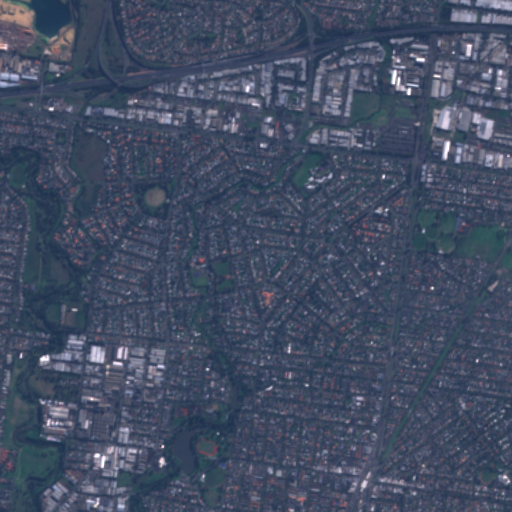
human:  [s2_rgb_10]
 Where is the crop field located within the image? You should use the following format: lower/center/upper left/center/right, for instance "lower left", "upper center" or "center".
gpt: The crop field is located in the center of the image.
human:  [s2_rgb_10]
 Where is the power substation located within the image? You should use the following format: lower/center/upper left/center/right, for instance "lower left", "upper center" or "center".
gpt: The power substation is located in the upper right of the image.
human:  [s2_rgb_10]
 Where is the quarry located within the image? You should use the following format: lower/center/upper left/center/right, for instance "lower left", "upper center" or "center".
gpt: The quarry is located in the upper left of the image.
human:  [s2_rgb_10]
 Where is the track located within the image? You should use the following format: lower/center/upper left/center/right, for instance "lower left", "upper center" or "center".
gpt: The track is located in the lower right of the image.
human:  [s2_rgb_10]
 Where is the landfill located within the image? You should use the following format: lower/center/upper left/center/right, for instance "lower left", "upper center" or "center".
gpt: There is no landfill in the image.